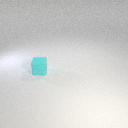
small cyan rubber cube